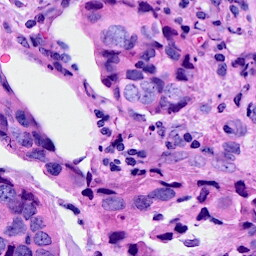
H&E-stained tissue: Breast